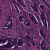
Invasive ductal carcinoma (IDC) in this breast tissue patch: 1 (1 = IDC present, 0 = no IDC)